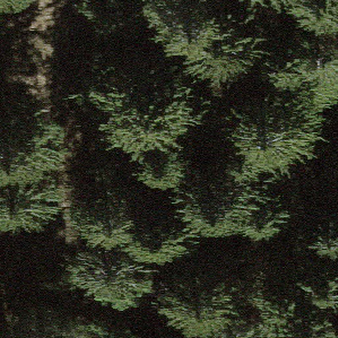
Label: other